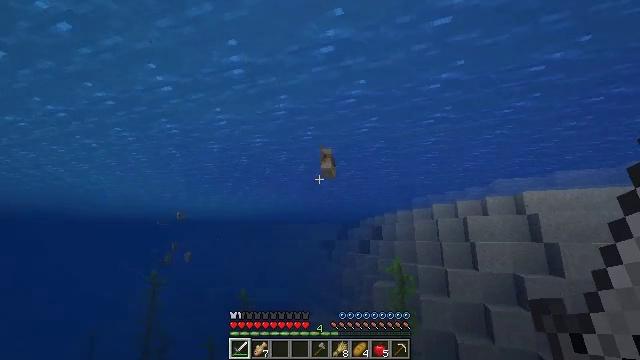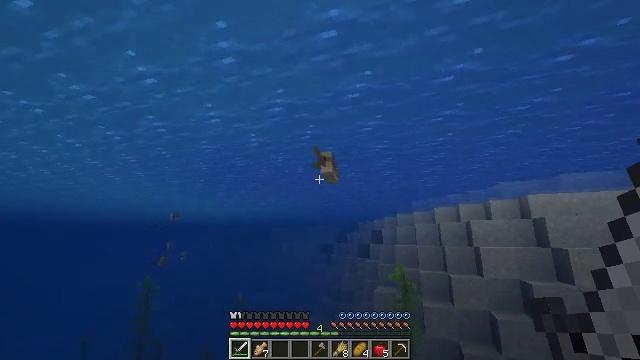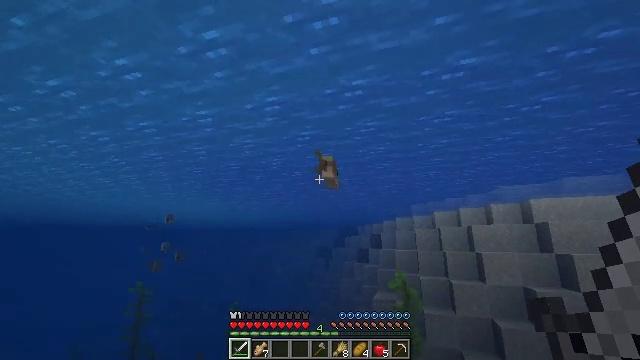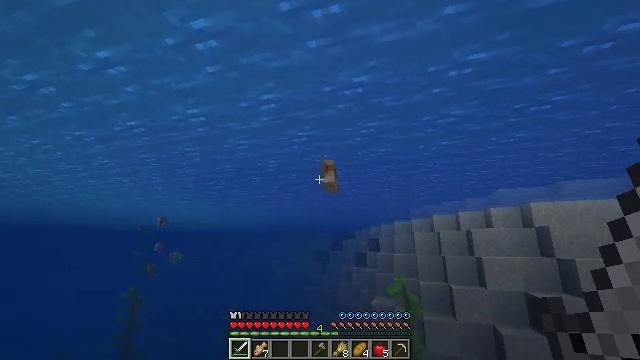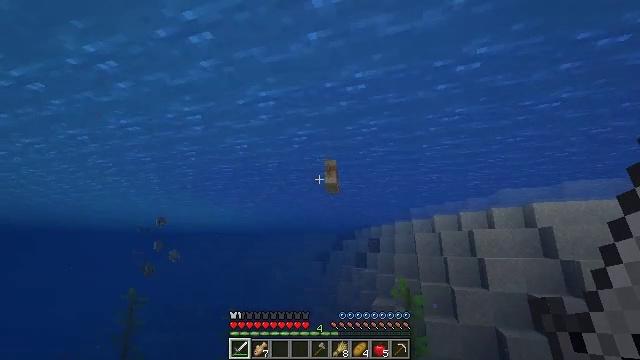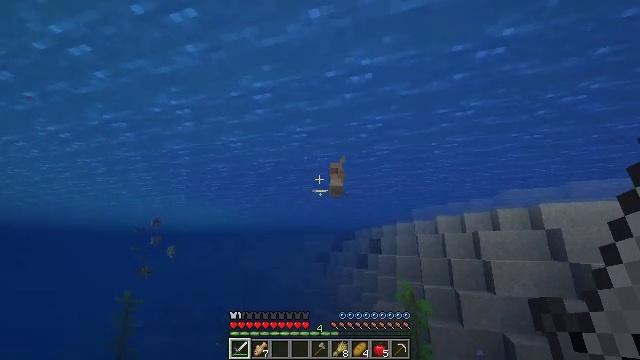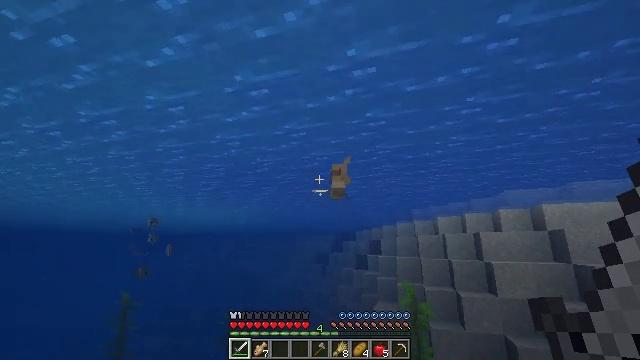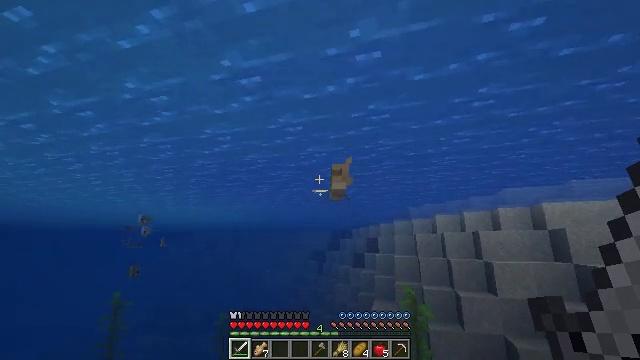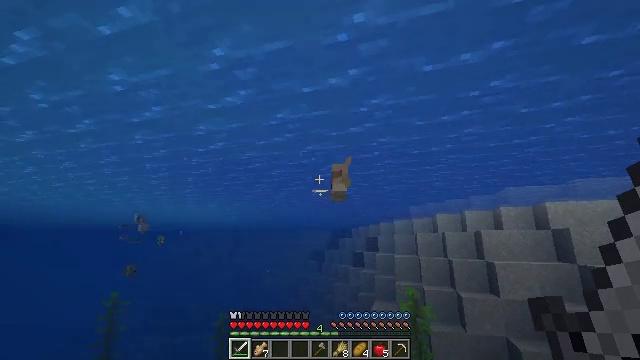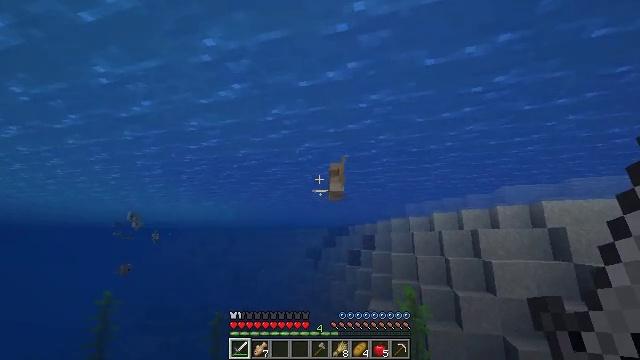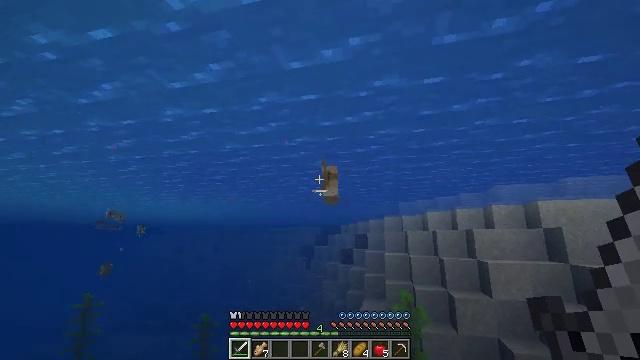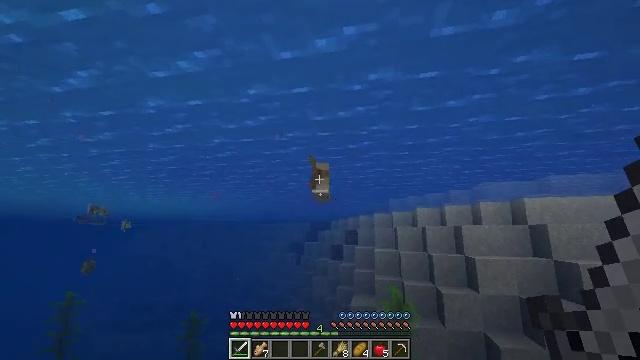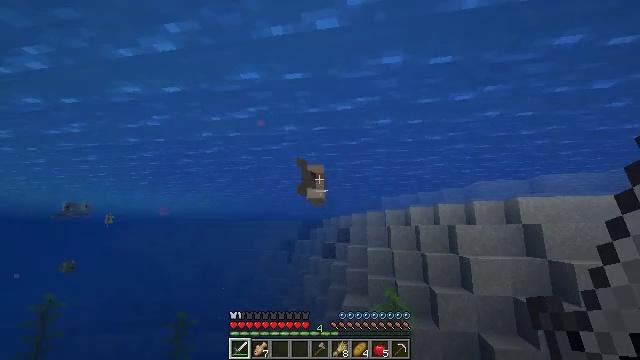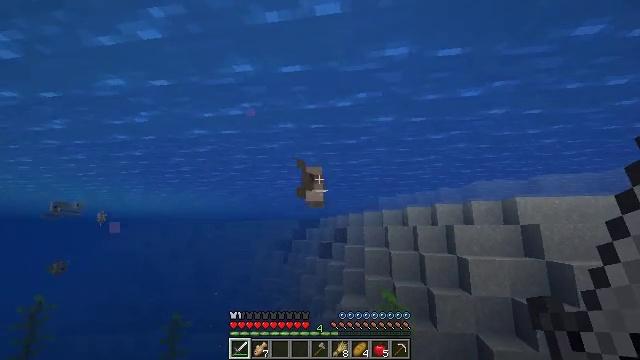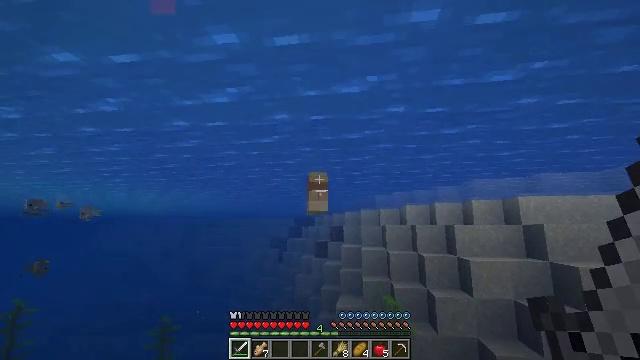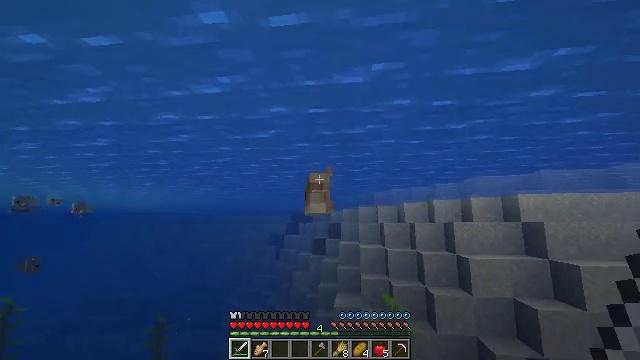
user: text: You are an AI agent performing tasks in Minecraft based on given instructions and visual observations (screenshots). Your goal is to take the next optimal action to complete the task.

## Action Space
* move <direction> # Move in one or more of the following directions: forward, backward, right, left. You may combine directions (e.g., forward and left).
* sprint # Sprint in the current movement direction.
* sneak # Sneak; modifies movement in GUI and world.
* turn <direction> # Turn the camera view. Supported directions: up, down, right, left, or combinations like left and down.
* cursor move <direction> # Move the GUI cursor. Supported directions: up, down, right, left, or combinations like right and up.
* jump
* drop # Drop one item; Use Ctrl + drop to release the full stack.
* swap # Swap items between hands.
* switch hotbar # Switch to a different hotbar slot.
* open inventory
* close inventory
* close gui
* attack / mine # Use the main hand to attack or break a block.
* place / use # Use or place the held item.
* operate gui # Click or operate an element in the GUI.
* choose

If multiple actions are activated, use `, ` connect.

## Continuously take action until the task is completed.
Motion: motion action
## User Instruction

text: Hunt fish.
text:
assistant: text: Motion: move forward
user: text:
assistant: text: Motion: move forward
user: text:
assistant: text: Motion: move forward
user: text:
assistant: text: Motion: move forward
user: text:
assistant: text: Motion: move forward
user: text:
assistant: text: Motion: move forward
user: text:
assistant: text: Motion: move forward
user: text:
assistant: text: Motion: move forward
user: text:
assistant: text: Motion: move forward
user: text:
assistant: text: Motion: move forward, turn right
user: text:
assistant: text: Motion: move forward, turn right
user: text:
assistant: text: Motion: move forward, turn right
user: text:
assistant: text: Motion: move forward
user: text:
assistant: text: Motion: move forward, turn right
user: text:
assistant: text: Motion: move forward, attack / mine
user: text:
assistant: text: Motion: move forward, attack / mine
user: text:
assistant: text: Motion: move forward
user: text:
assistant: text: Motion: move forward
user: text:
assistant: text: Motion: move forward
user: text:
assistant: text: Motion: move forward, turn down
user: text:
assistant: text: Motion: move forward, turn down
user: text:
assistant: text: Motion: move forward, turn down
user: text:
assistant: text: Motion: move forward, turn down
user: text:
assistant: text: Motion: move forward
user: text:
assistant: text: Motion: move forward
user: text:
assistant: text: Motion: move forward
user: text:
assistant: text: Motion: move forward
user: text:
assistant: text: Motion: move forward
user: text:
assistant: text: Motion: move forward
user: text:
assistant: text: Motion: move forward